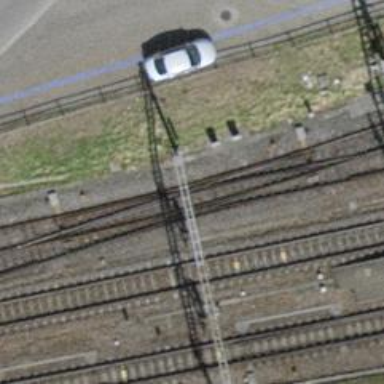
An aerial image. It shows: Siding railway line with electrified contact line for the trains.